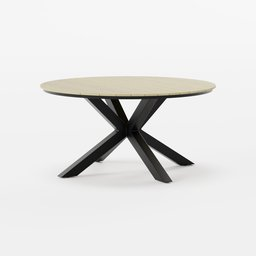
Label: furniture